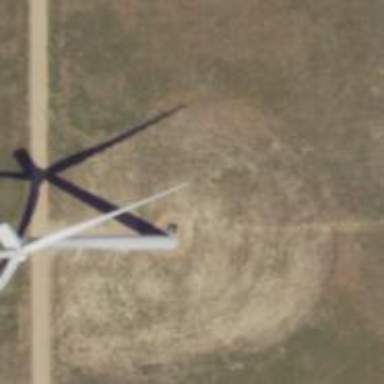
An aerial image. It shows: Wind generator using wind turbines of horizontal axis.